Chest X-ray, PA view. Patient: 37 years old, sex F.
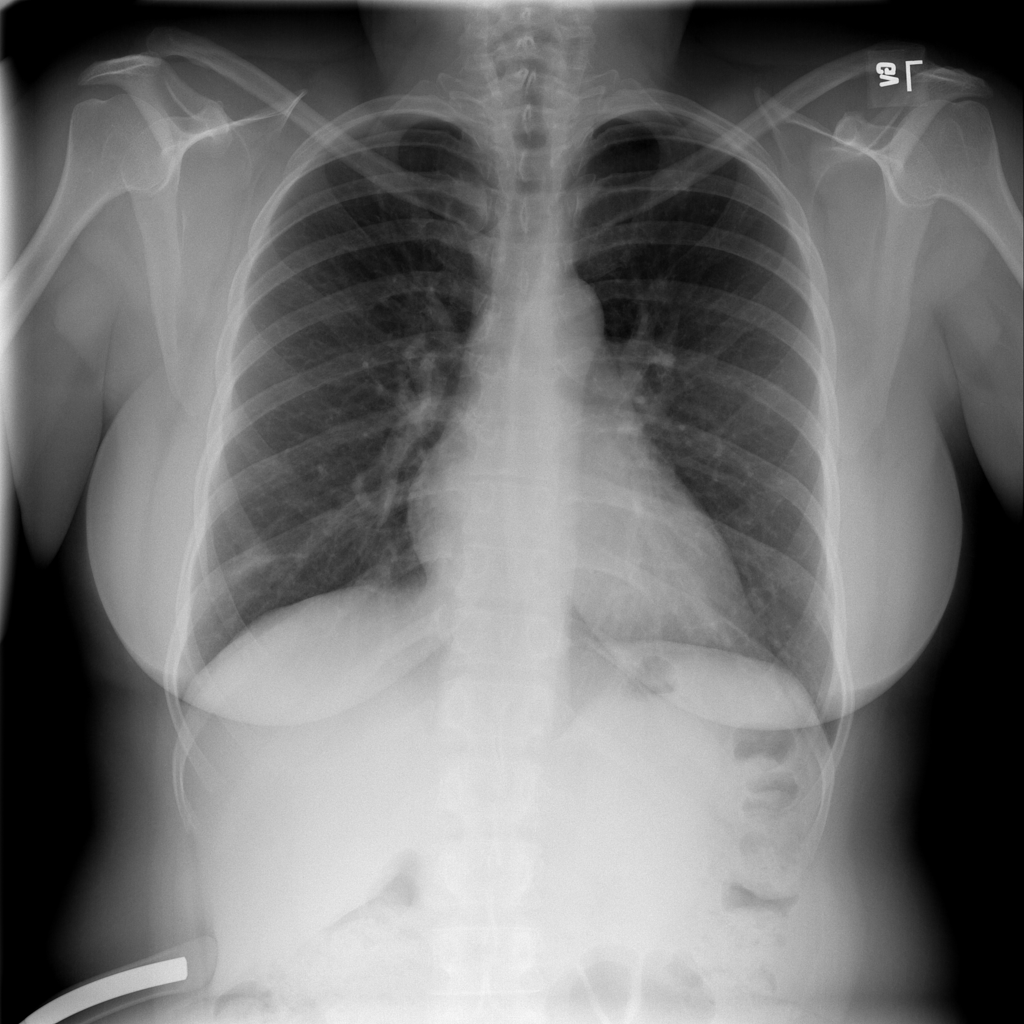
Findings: No Finding